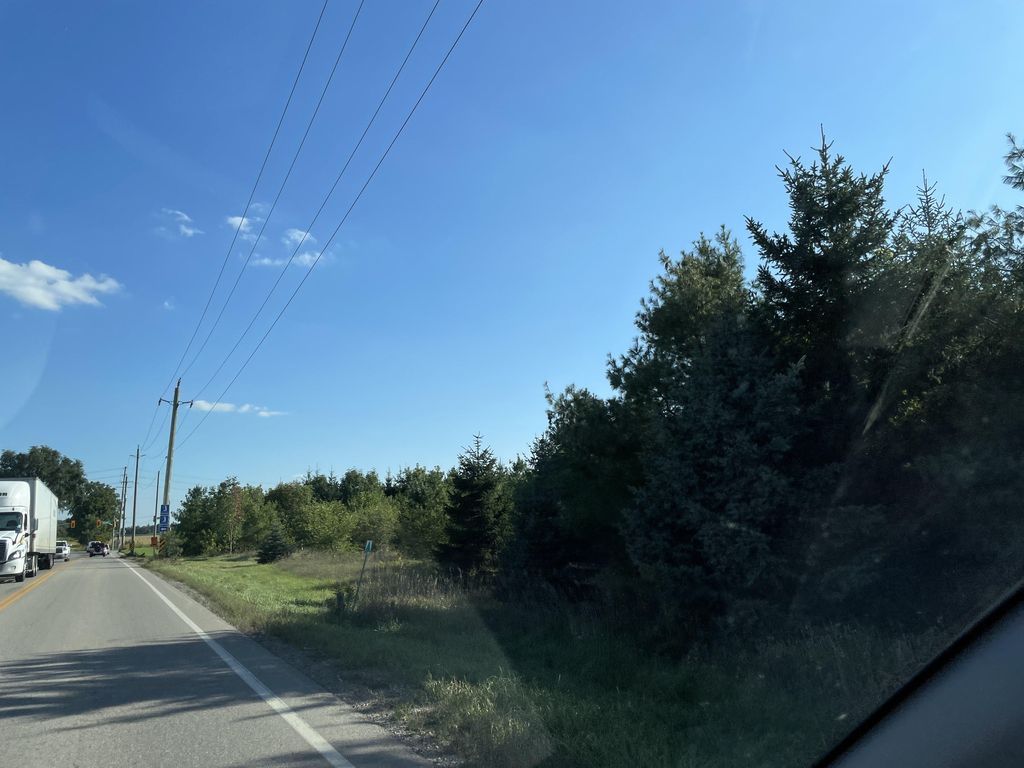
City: kitchener-waterloo